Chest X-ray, PA view. Patient: 53 years old, sex F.
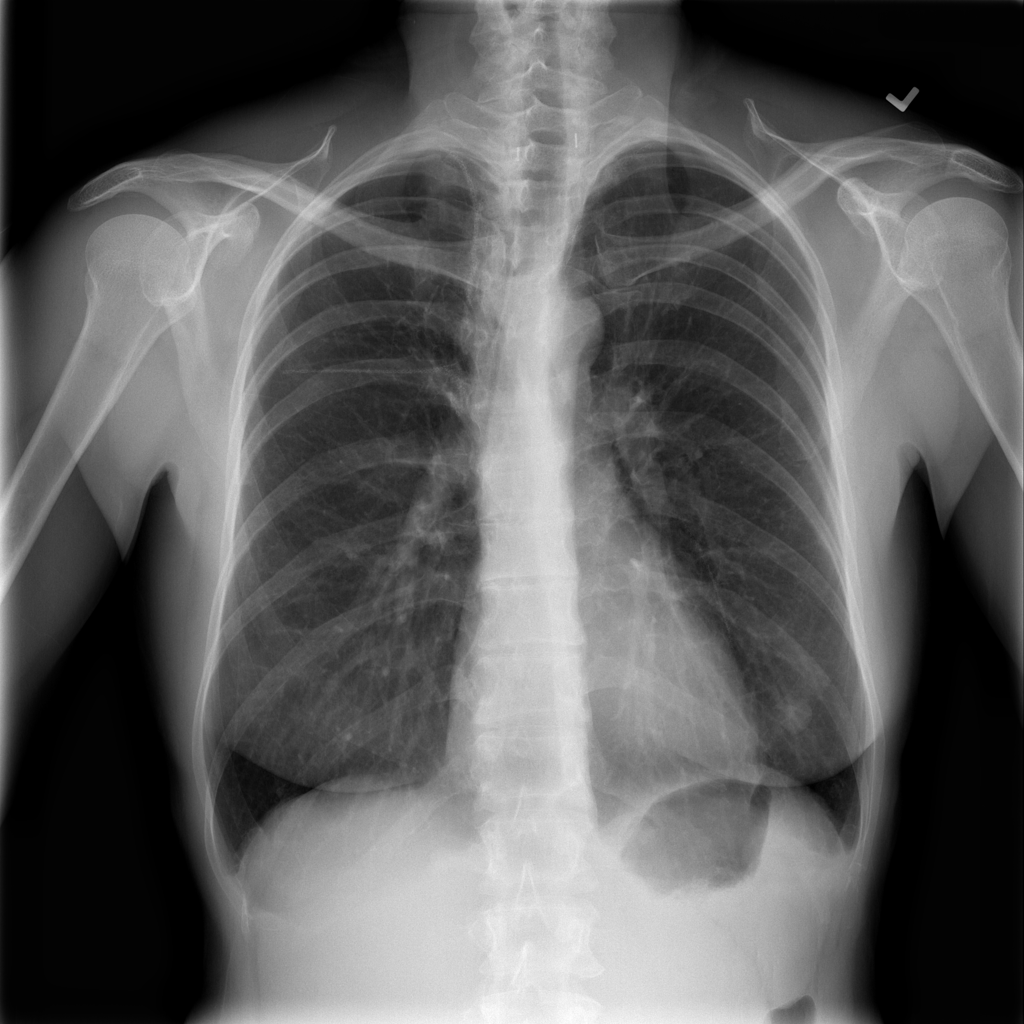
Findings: No Finding